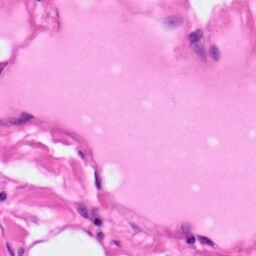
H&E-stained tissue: Pancreatic